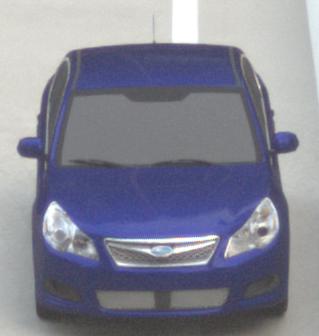
Make: Subaru
Model: Legacy 2.0R
Detailed model: Legacy (IV) Limousine
Model produced from: 2007/09
Model produced until: 2008/10
Doors: 4
Color: blue
Road condition: dry road
Daytime: morning or afternoon
Contrast: low contrast